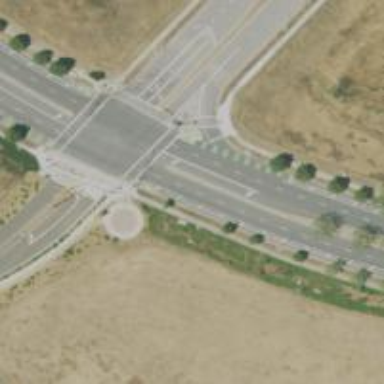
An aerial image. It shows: Solid stop line on the road marking.